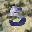
Label: 5